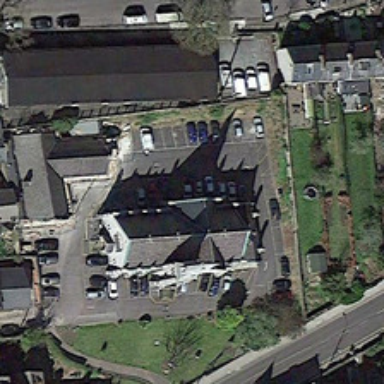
There are many houses .